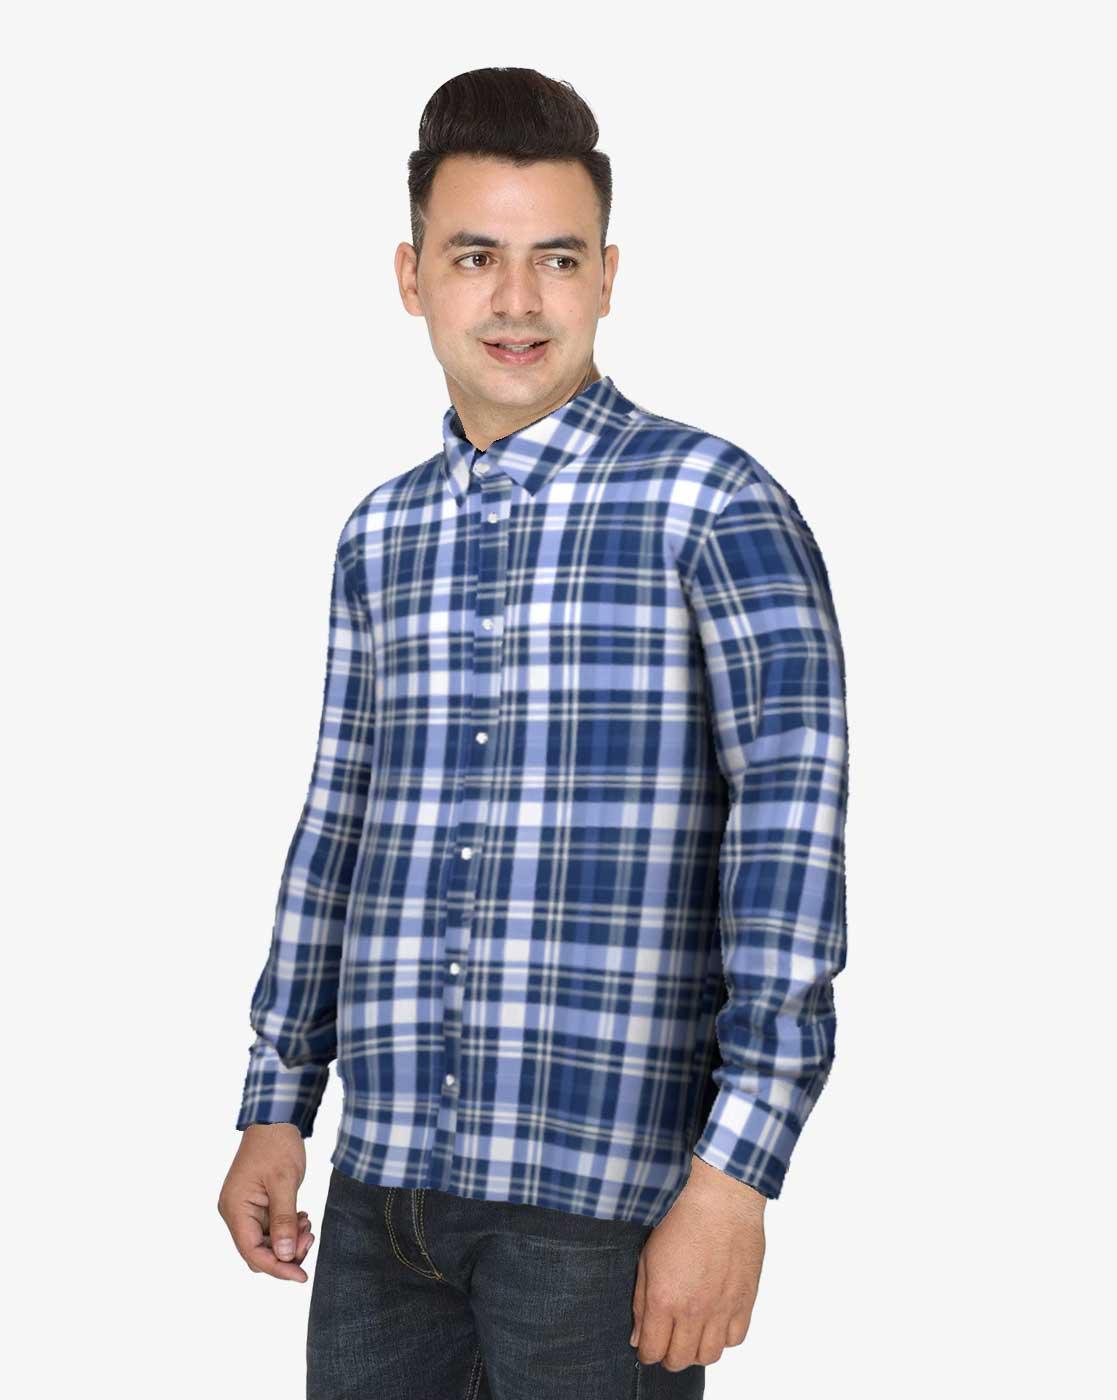
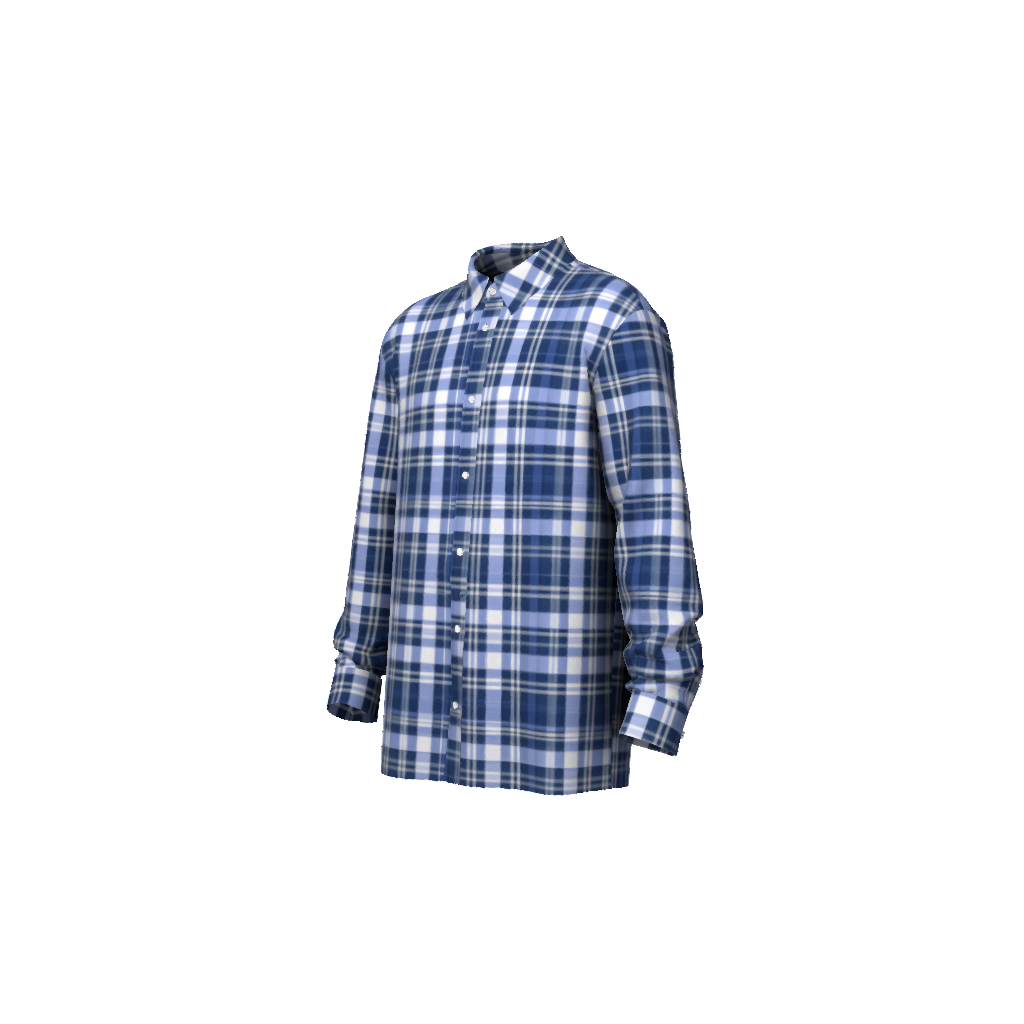
Clothing description: blue regular fit plaid button up tee